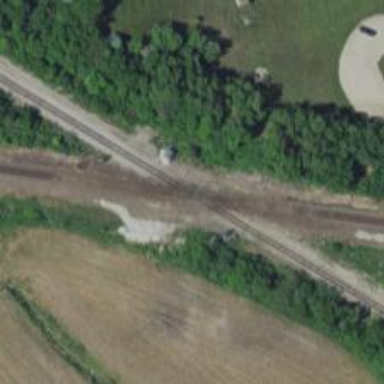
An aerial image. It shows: Railway crossing.